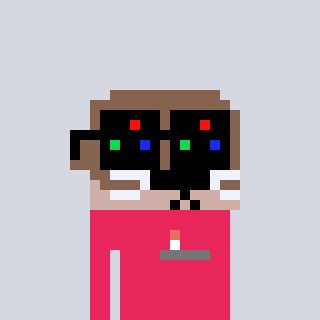
a pixel art character with square black sunglasses, a otter-shaped head and a redpinkish-colored body on a cool background